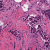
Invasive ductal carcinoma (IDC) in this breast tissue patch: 1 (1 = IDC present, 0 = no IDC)